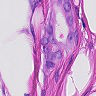
Metastatic tissue present: yes